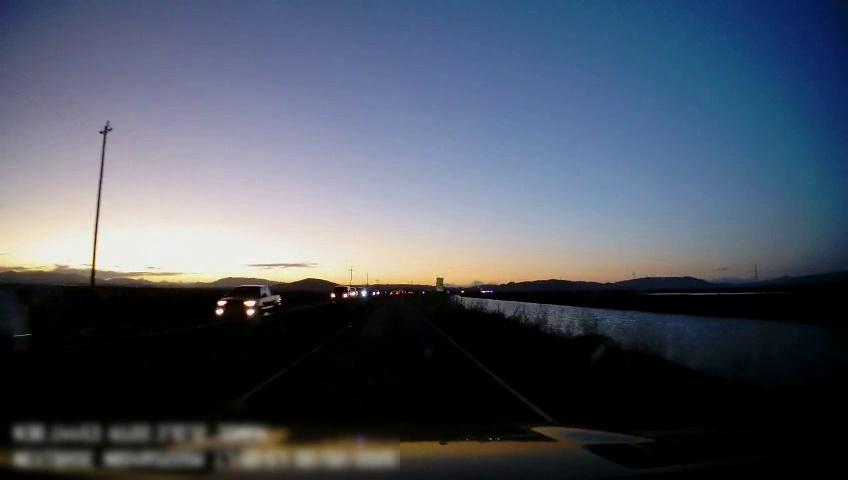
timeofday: Dusk/Dawn/Twilight
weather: Sunny
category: Drivable Space
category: Vehicles | Truck
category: Vehicles | Car
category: Vehicles | SUV
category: Vehicles | SUV
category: Lanes | Current Lane
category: Lanes | Current Lane
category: Lanes | Alternate Lane
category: Traffic | Signs